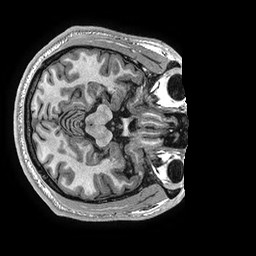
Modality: T1w
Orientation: axial
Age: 29
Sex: male
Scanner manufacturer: ge
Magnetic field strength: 3 T
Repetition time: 0.006952 s
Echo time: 0.00292 s